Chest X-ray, AP view. Patient: 57 years old, sex M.
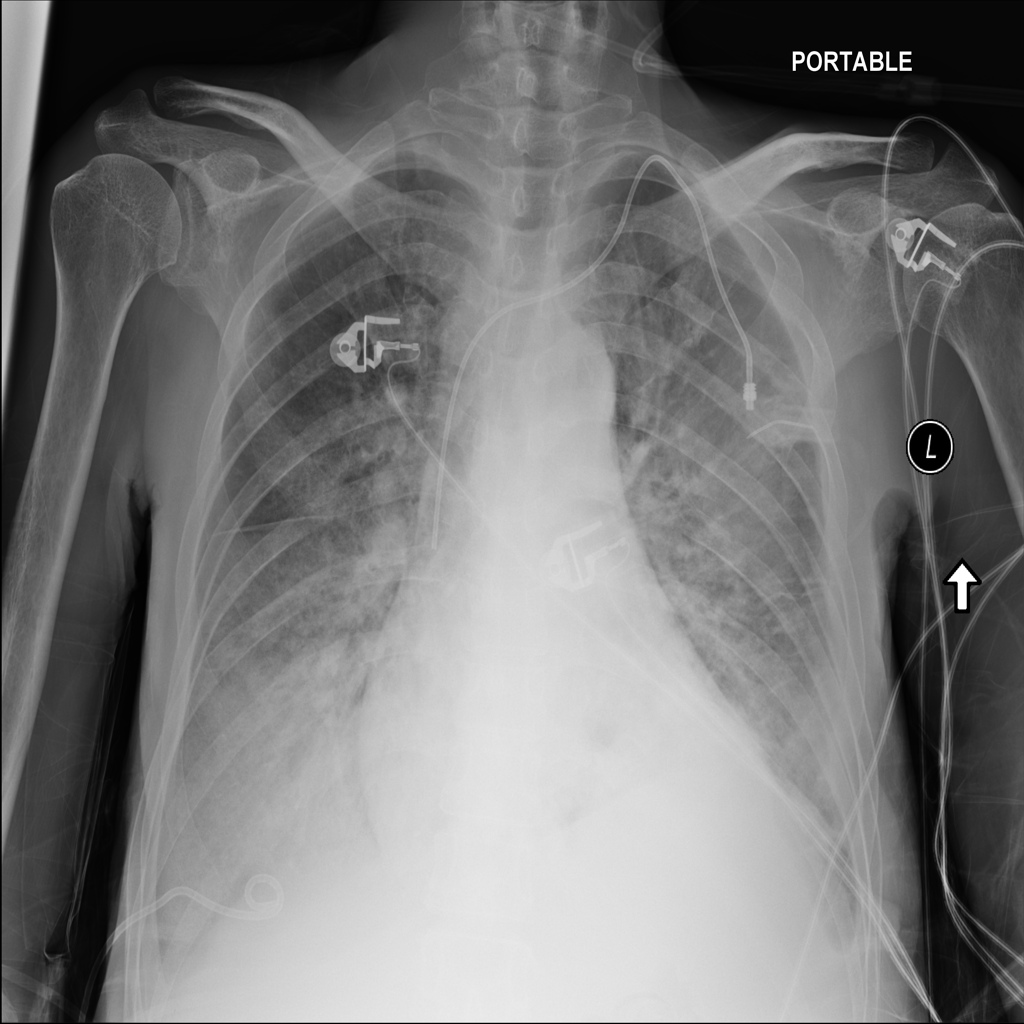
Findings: Effusion, Infiltration